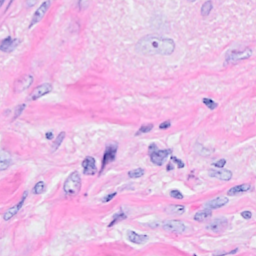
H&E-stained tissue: Breast